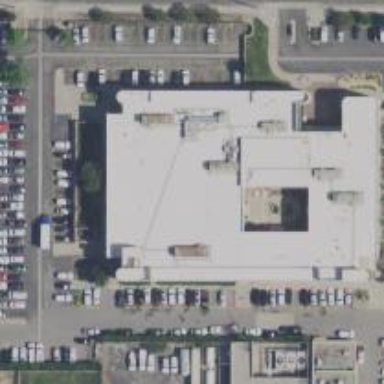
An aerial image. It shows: Government office.